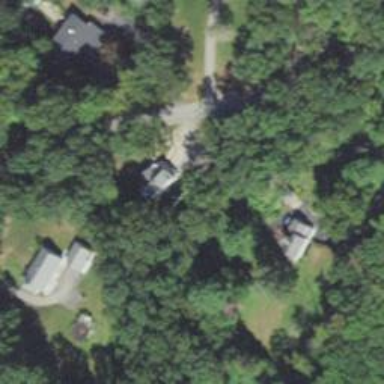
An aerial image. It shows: Residential driveway.